Question: I have this simple regex :
'''
/^[\w '-]{1,20}$/i
'''
However putting ''' inside the set causes me - Visual studio problems : (color changes , error at the last '}')

So I heard that the solution (in order to work peacefully with VS) is to put ''' instead of ''' :
'/^[\w '-]{1,20}$/i'
Which seems to be fine :
'/^[\w '-]{1,20}$/i.test("a-a'a ajaaa")//true'
:
Is it the right way of doing it ?
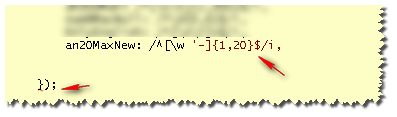
Answer: using ''' is a completely legit solution.
You can compare it completely to the need of typing '
' as a newline instead of hitting the Enter key and assuming it would recognize it as a character.